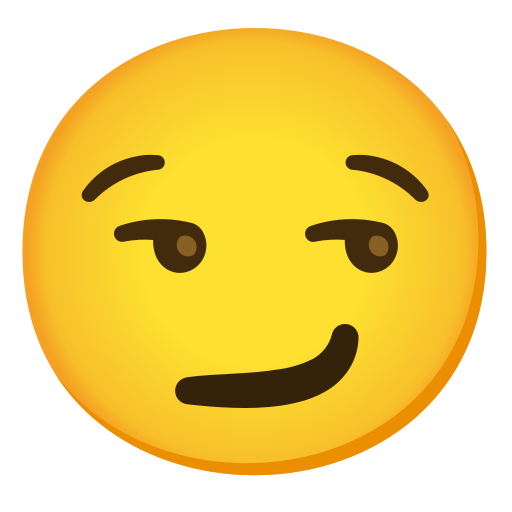
Emoji: 😏